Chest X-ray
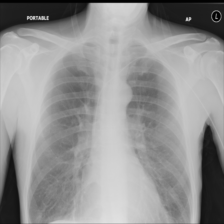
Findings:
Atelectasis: negative
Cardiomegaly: negative
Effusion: negative
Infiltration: negative
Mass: negative
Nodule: negative
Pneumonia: negative
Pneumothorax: negative
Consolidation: negative
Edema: negative
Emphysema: negative
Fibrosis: negative
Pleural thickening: negative
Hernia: negative